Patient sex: F
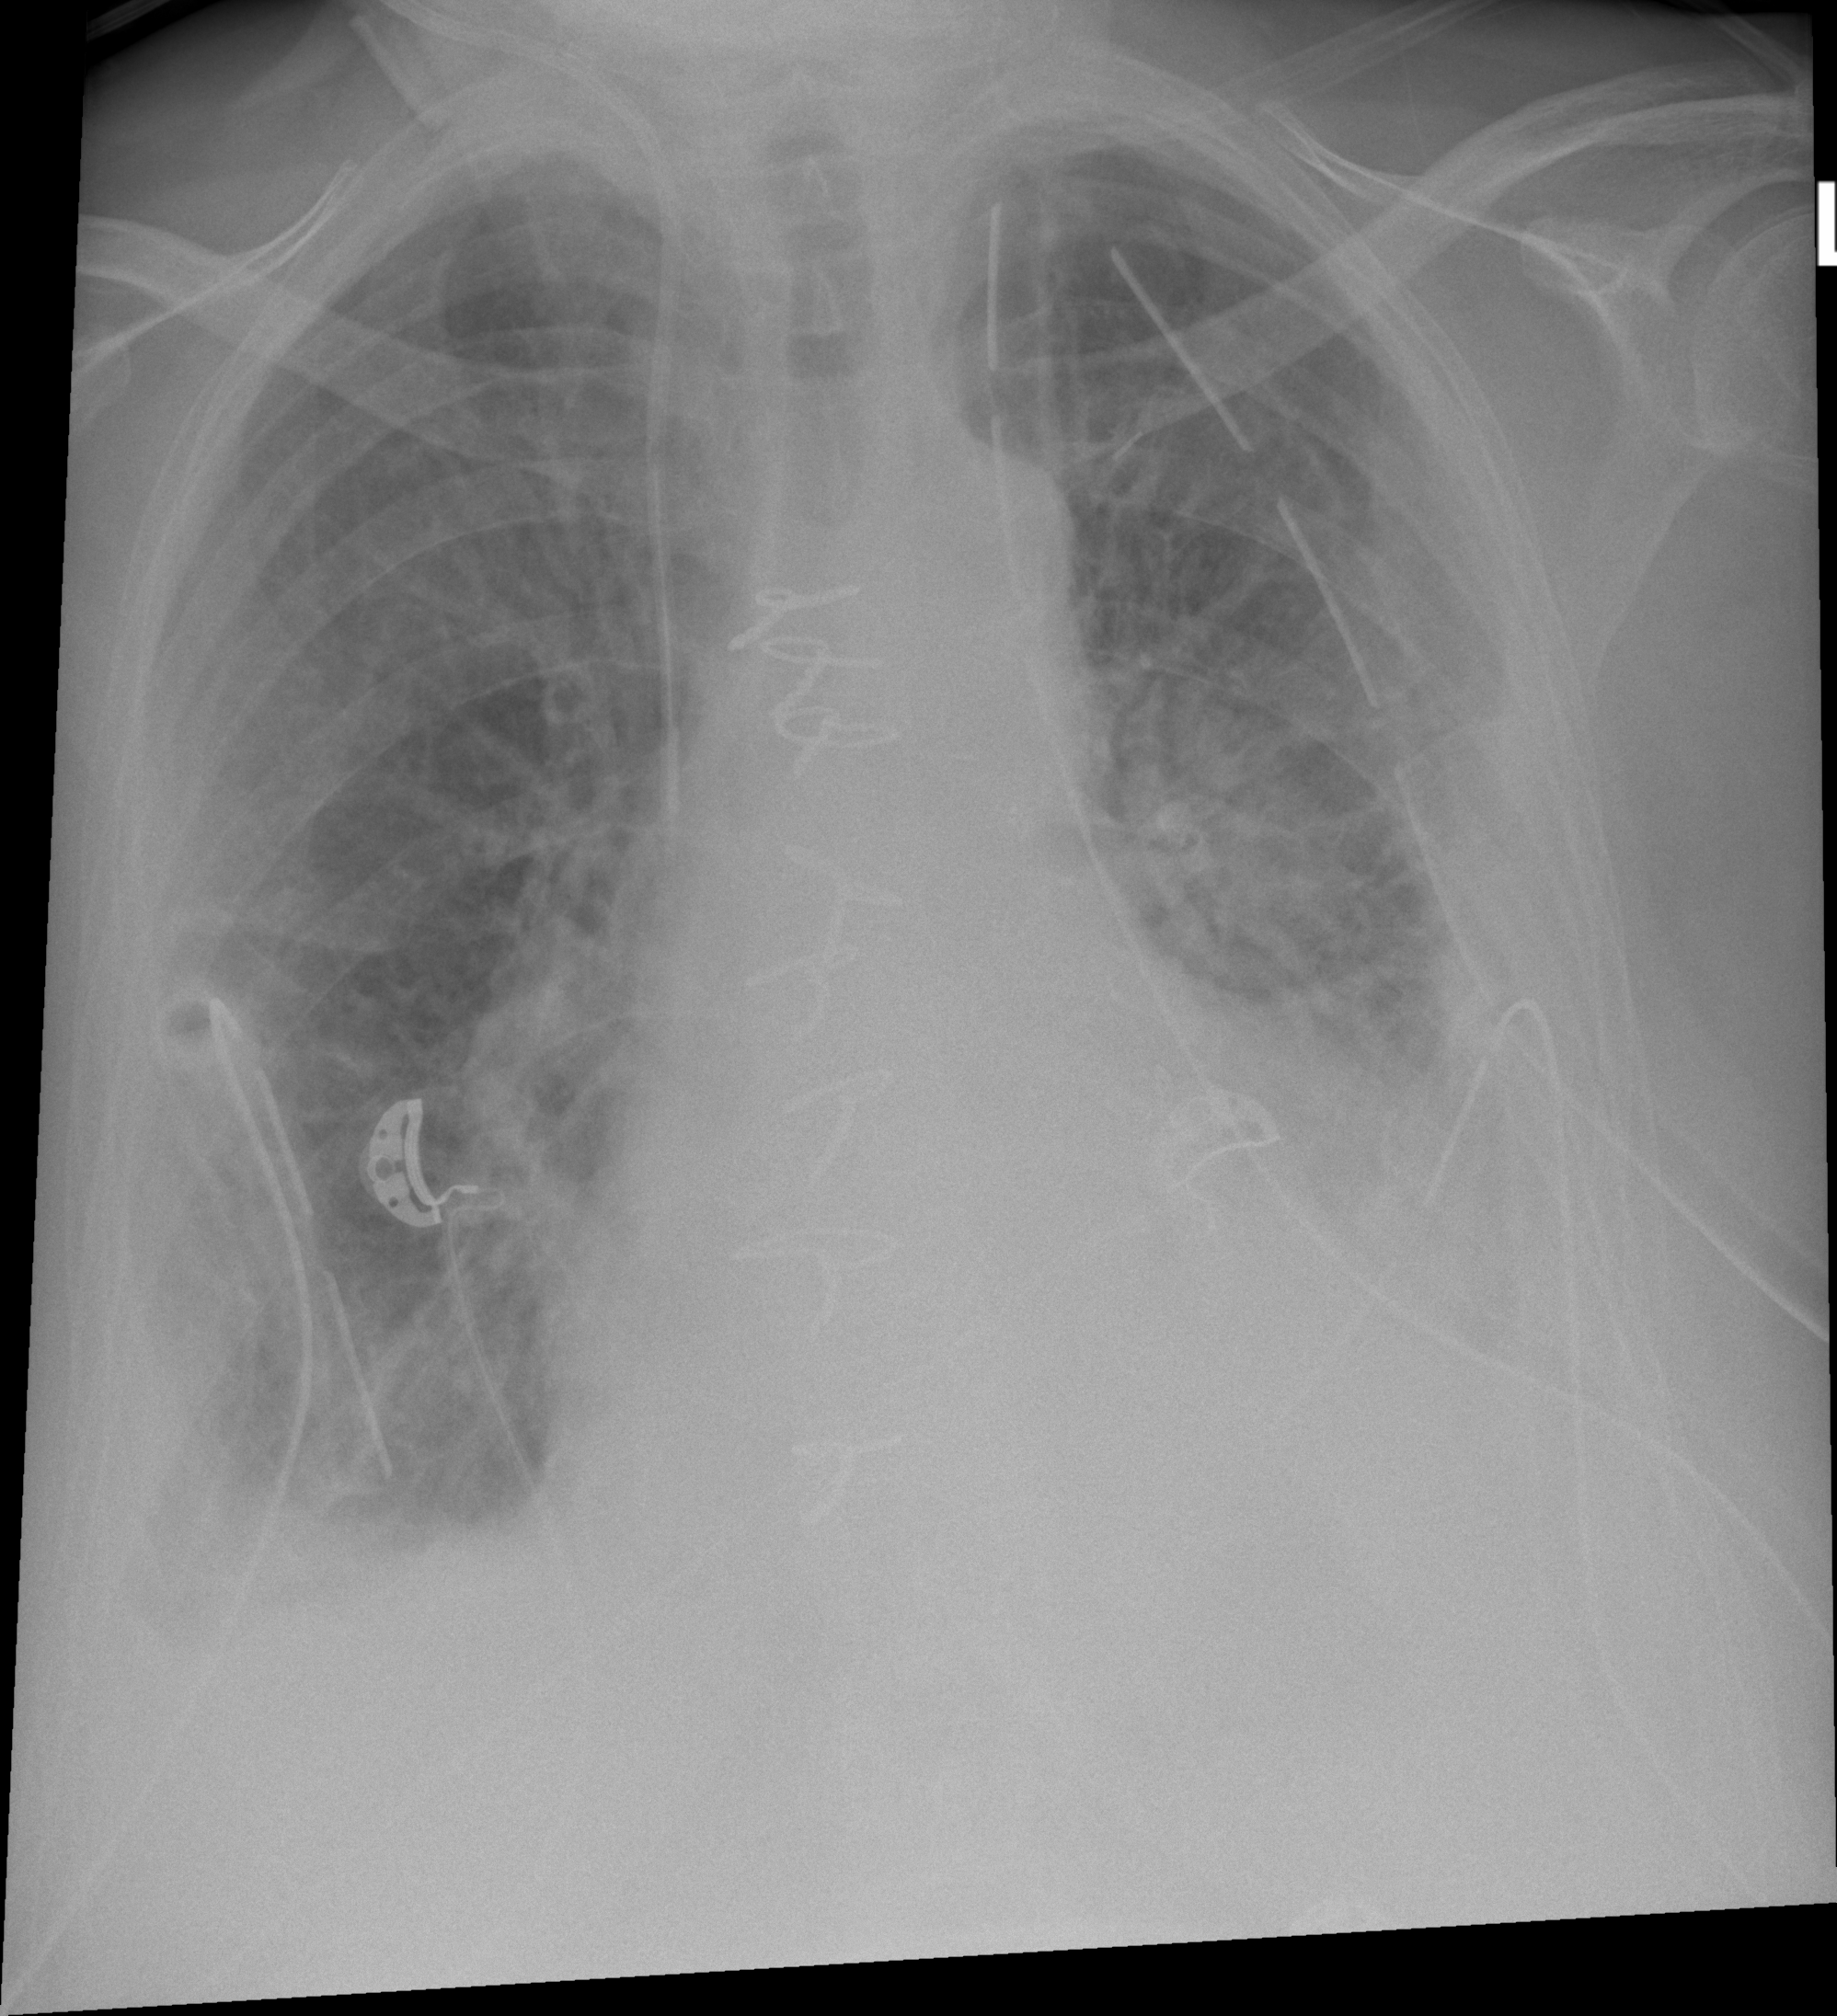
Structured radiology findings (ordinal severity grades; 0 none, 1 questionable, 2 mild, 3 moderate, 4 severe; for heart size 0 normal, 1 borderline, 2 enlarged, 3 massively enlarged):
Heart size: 2
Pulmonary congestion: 2
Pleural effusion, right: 2
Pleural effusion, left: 2
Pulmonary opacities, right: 2
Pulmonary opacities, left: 2
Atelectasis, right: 3
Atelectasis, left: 3